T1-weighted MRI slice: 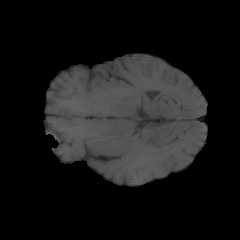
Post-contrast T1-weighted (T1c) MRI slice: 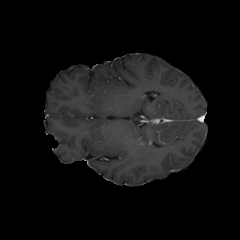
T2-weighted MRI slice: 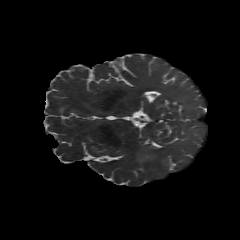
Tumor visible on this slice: yes